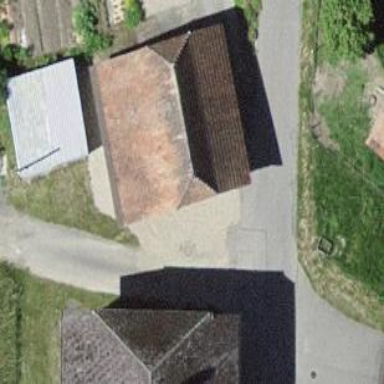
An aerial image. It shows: Barn.